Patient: sex F, age 46
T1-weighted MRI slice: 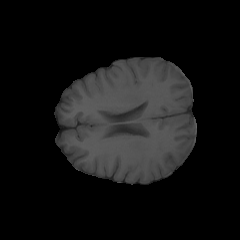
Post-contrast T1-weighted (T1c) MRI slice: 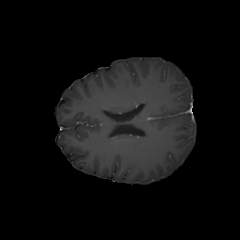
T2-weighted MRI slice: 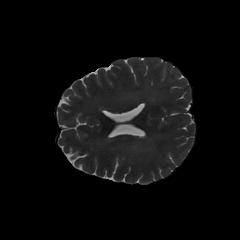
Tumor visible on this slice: no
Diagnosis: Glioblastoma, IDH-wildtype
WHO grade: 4